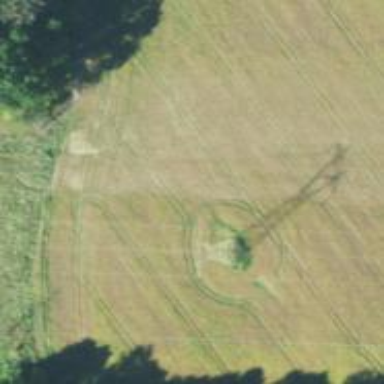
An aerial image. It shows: Lattice structure tower used for power transmission.